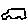
Label: car